Question: Thanks for the <URL>, it helped me solve a lot of problems with displaying text. But there is one symbol that haunts me:
'''
[2K
'''
but it looks like this: enter image description here

as far as I understand this symbol in ANSI means - erase the line and write new information in its place. What can I do with it?
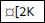
Answer: This problem with this sign was solved by replacing the text with an empty value.
My function where I applied substitution and formatting, the formatting function is listed by the <URL>
'''
void MainWindow::getLine(QByteArray output)
{
QTextCodec *codec = QTextCodec::codecForName("UTF-8");
QString pStr = codec->toUnicode(output.data());
pStr.replace(QString("[2K"), QString(""));
setTextTermFormatting(ui->textEdit, pStr);
}
'''
Unfortunately, the comment can't convey exactly which character is being replaced (there is a picture in my question above of what the sign should look like), but the Qt syntax takes this sign properly and everything works, so if you will copy my code, be sure to change the replaced value.